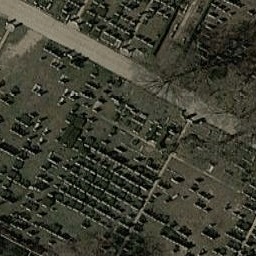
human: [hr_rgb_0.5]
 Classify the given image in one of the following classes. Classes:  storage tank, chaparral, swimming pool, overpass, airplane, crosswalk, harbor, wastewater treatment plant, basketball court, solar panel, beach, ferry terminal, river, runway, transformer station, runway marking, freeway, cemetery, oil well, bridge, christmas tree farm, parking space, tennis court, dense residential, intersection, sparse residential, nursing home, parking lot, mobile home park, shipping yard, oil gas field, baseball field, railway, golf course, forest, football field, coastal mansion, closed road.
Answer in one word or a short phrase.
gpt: cemetery